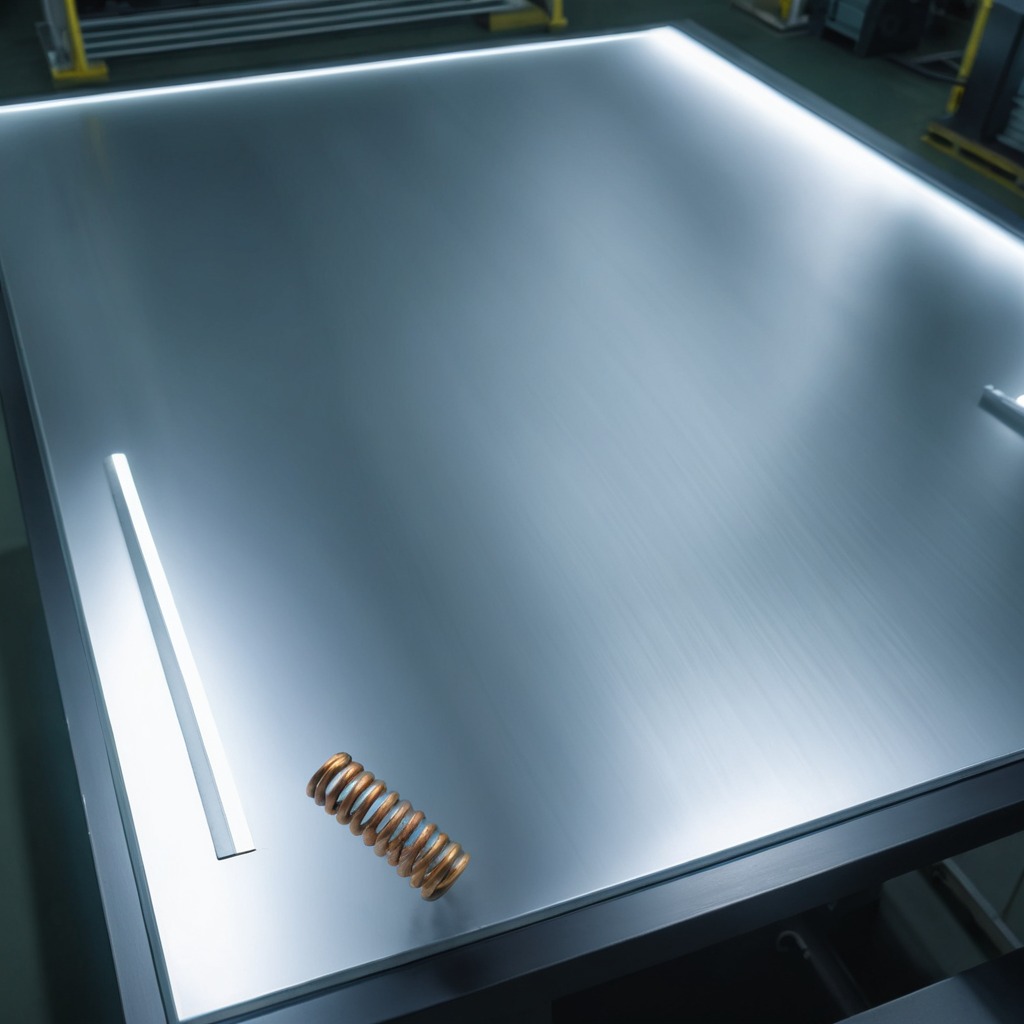
A coiled metal spring lies on the metal table in a machine shop under fluorescent lights.